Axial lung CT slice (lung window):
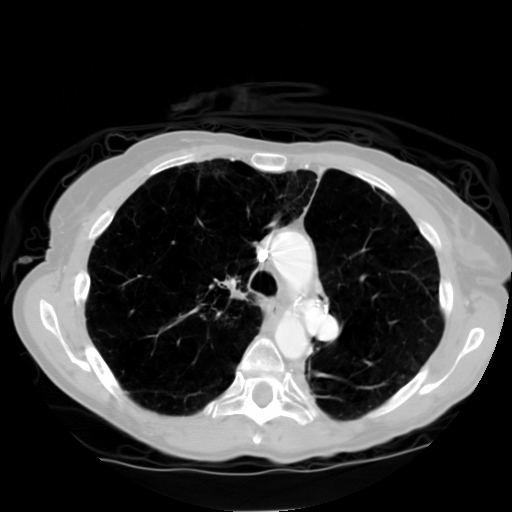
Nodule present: no